Question: View this <URL>
I do not want to capture "xyz" word inside between www. or .com
View Screen

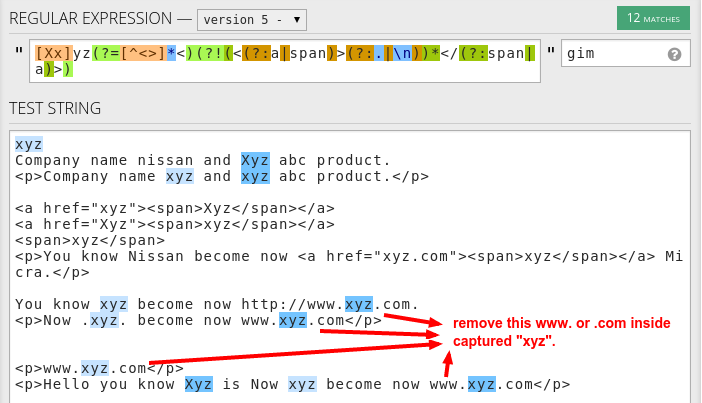
Answer: Just add a negative look-behind and looakhead before and after to 'xyz'.
'''
(?<!www\.)[Xx]yz(?!\.com)(?=[^<>]*<)(?!(<(?:a|span)>(?:.|
))*</(?:span|a)>)
'''
<URL>